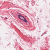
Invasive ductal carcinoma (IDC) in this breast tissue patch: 0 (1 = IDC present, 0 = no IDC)